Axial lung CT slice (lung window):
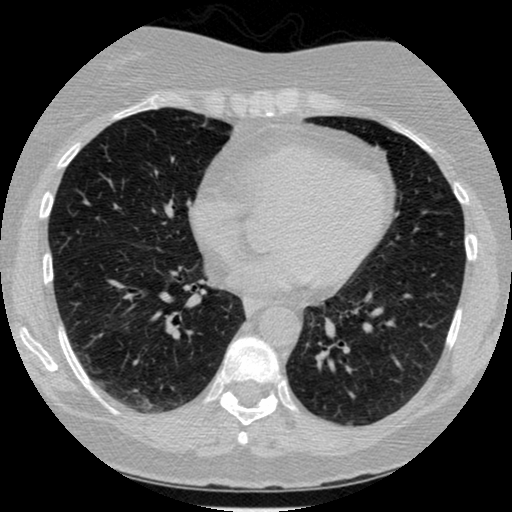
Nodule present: no